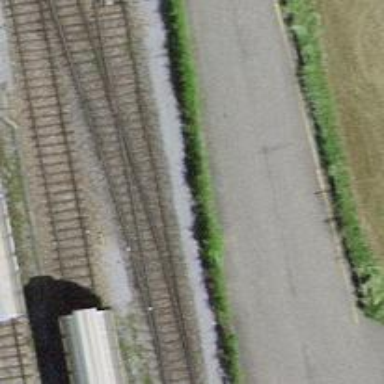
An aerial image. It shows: Single-track railway spur.